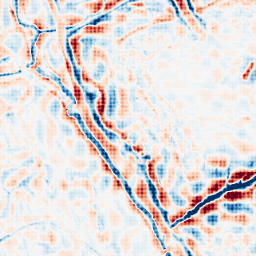
Category: wavelet
Decomposition family: wavelet_dwt
Decomposition parameters: wavelet: db8
level: 4
Upsampling method: sinc_hamming
Upsampling parameters: scale: 8
kernel_size: 8
Upsampling scale: 8